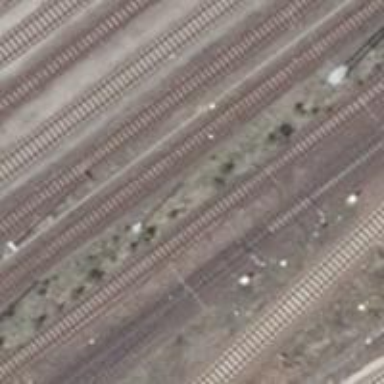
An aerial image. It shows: Railway switch.